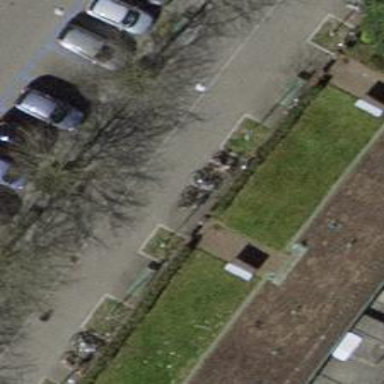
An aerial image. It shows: Bicycle parking area with stands available.